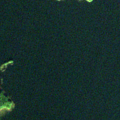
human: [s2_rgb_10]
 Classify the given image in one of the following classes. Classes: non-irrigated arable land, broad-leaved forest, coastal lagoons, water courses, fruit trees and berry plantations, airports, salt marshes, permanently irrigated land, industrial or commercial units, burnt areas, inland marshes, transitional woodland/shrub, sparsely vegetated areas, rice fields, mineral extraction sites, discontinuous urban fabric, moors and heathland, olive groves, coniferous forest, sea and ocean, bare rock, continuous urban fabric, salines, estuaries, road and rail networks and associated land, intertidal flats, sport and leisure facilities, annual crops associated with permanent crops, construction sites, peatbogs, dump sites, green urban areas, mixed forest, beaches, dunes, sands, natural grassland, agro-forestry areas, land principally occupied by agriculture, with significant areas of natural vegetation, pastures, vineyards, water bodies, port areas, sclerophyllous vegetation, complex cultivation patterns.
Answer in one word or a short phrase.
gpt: coniferous forest, water bodies